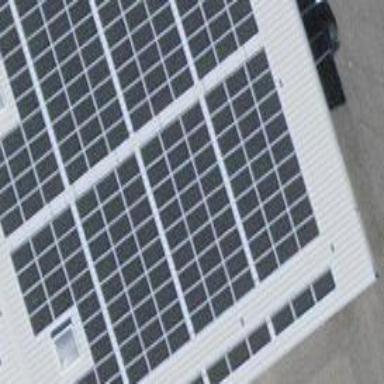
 consisting of solar photovoltaic panels."